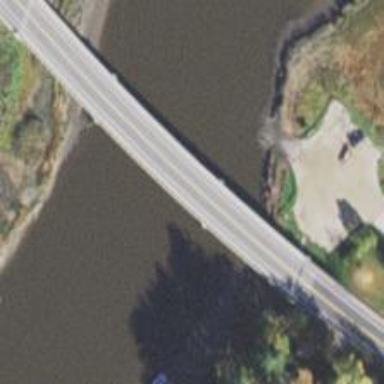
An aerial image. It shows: Footway bridge.